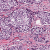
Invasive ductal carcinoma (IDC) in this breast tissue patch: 1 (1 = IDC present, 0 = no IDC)